Question: i'm trying to getField but is always returning null
Here's a image of the code and the watchs of the variables.
Code: 'FieldInfo xSortField = xFieldInfo.GetValue(x).GetType().GetField(this.prefixedSortBy[i]);'

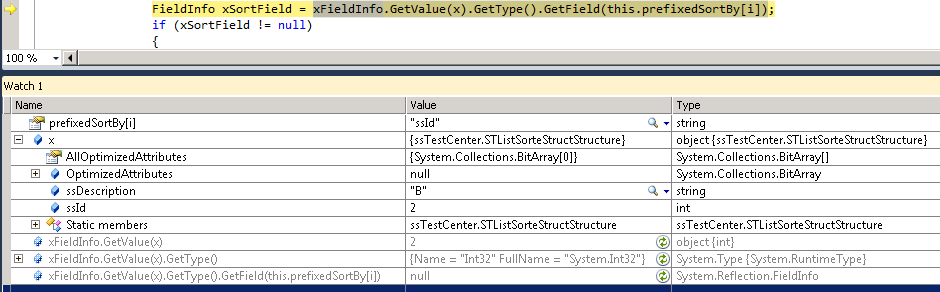
Answer: I think you need to look more closely at what you're doing, as it doesn't seem to make much sense.
'xFieldInfo.GetValue(x)' returns a boxed integer '2'. 'GetType()' then returns 'typeof(int)'
You're then trying to get the 'FieldInfo' for the field 'ssId' on 'int'. That doesn't exist.
It looks like you intended this:
'''
FieldInfo xSortField = x.GetType().GetField(this.prefixedSortBy[i])
'''